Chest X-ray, PA view. Patient: 55 years old, sex F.
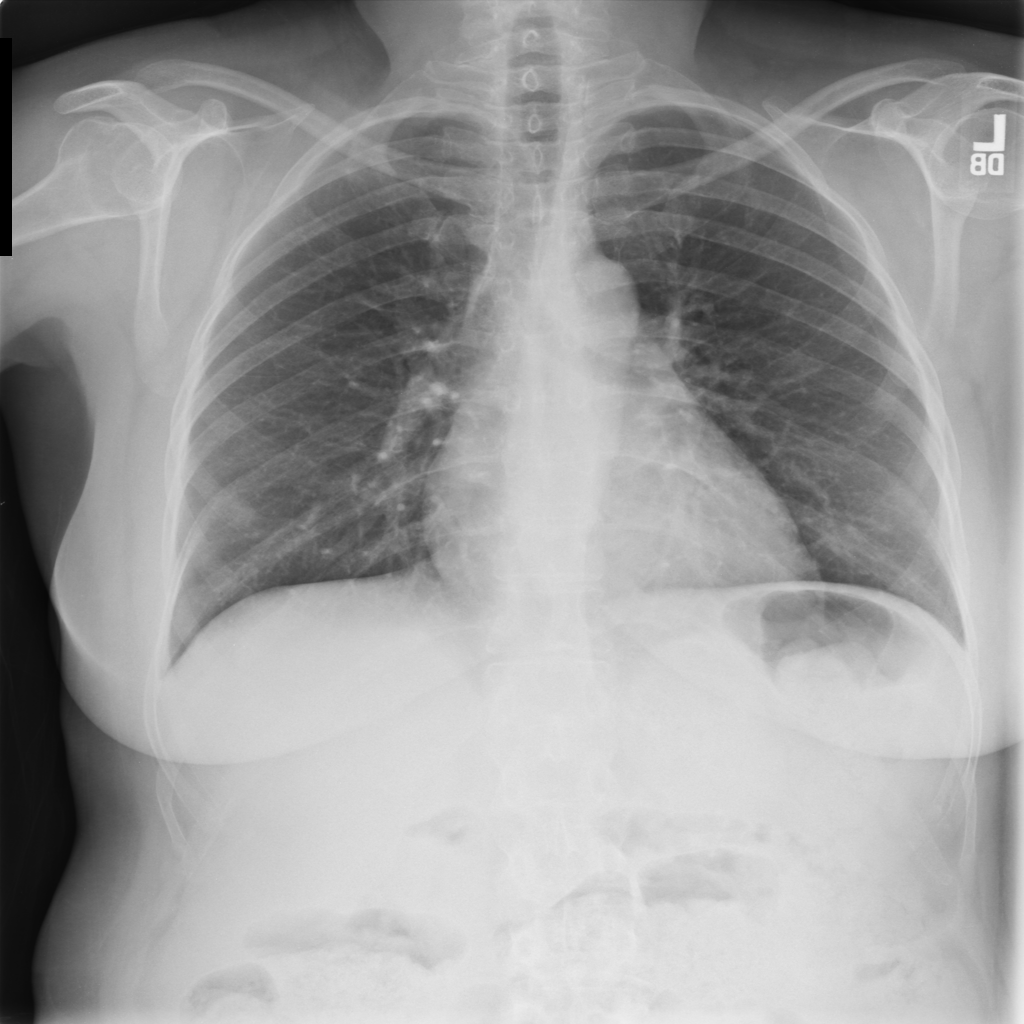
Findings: No Finding